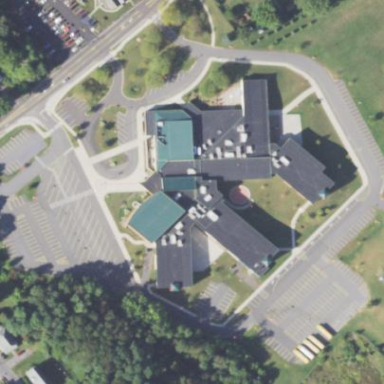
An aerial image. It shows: School building.